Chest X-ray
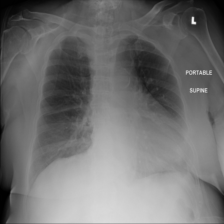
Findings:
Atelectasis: negative
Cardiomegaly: negative
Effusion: negative
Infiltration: negative
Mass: negative
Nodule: negative
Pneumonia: negative
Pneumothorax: negative
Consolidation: negative
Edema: negative
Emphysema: negative
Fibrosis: negative
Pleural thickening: negative
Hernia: negative